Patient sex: M
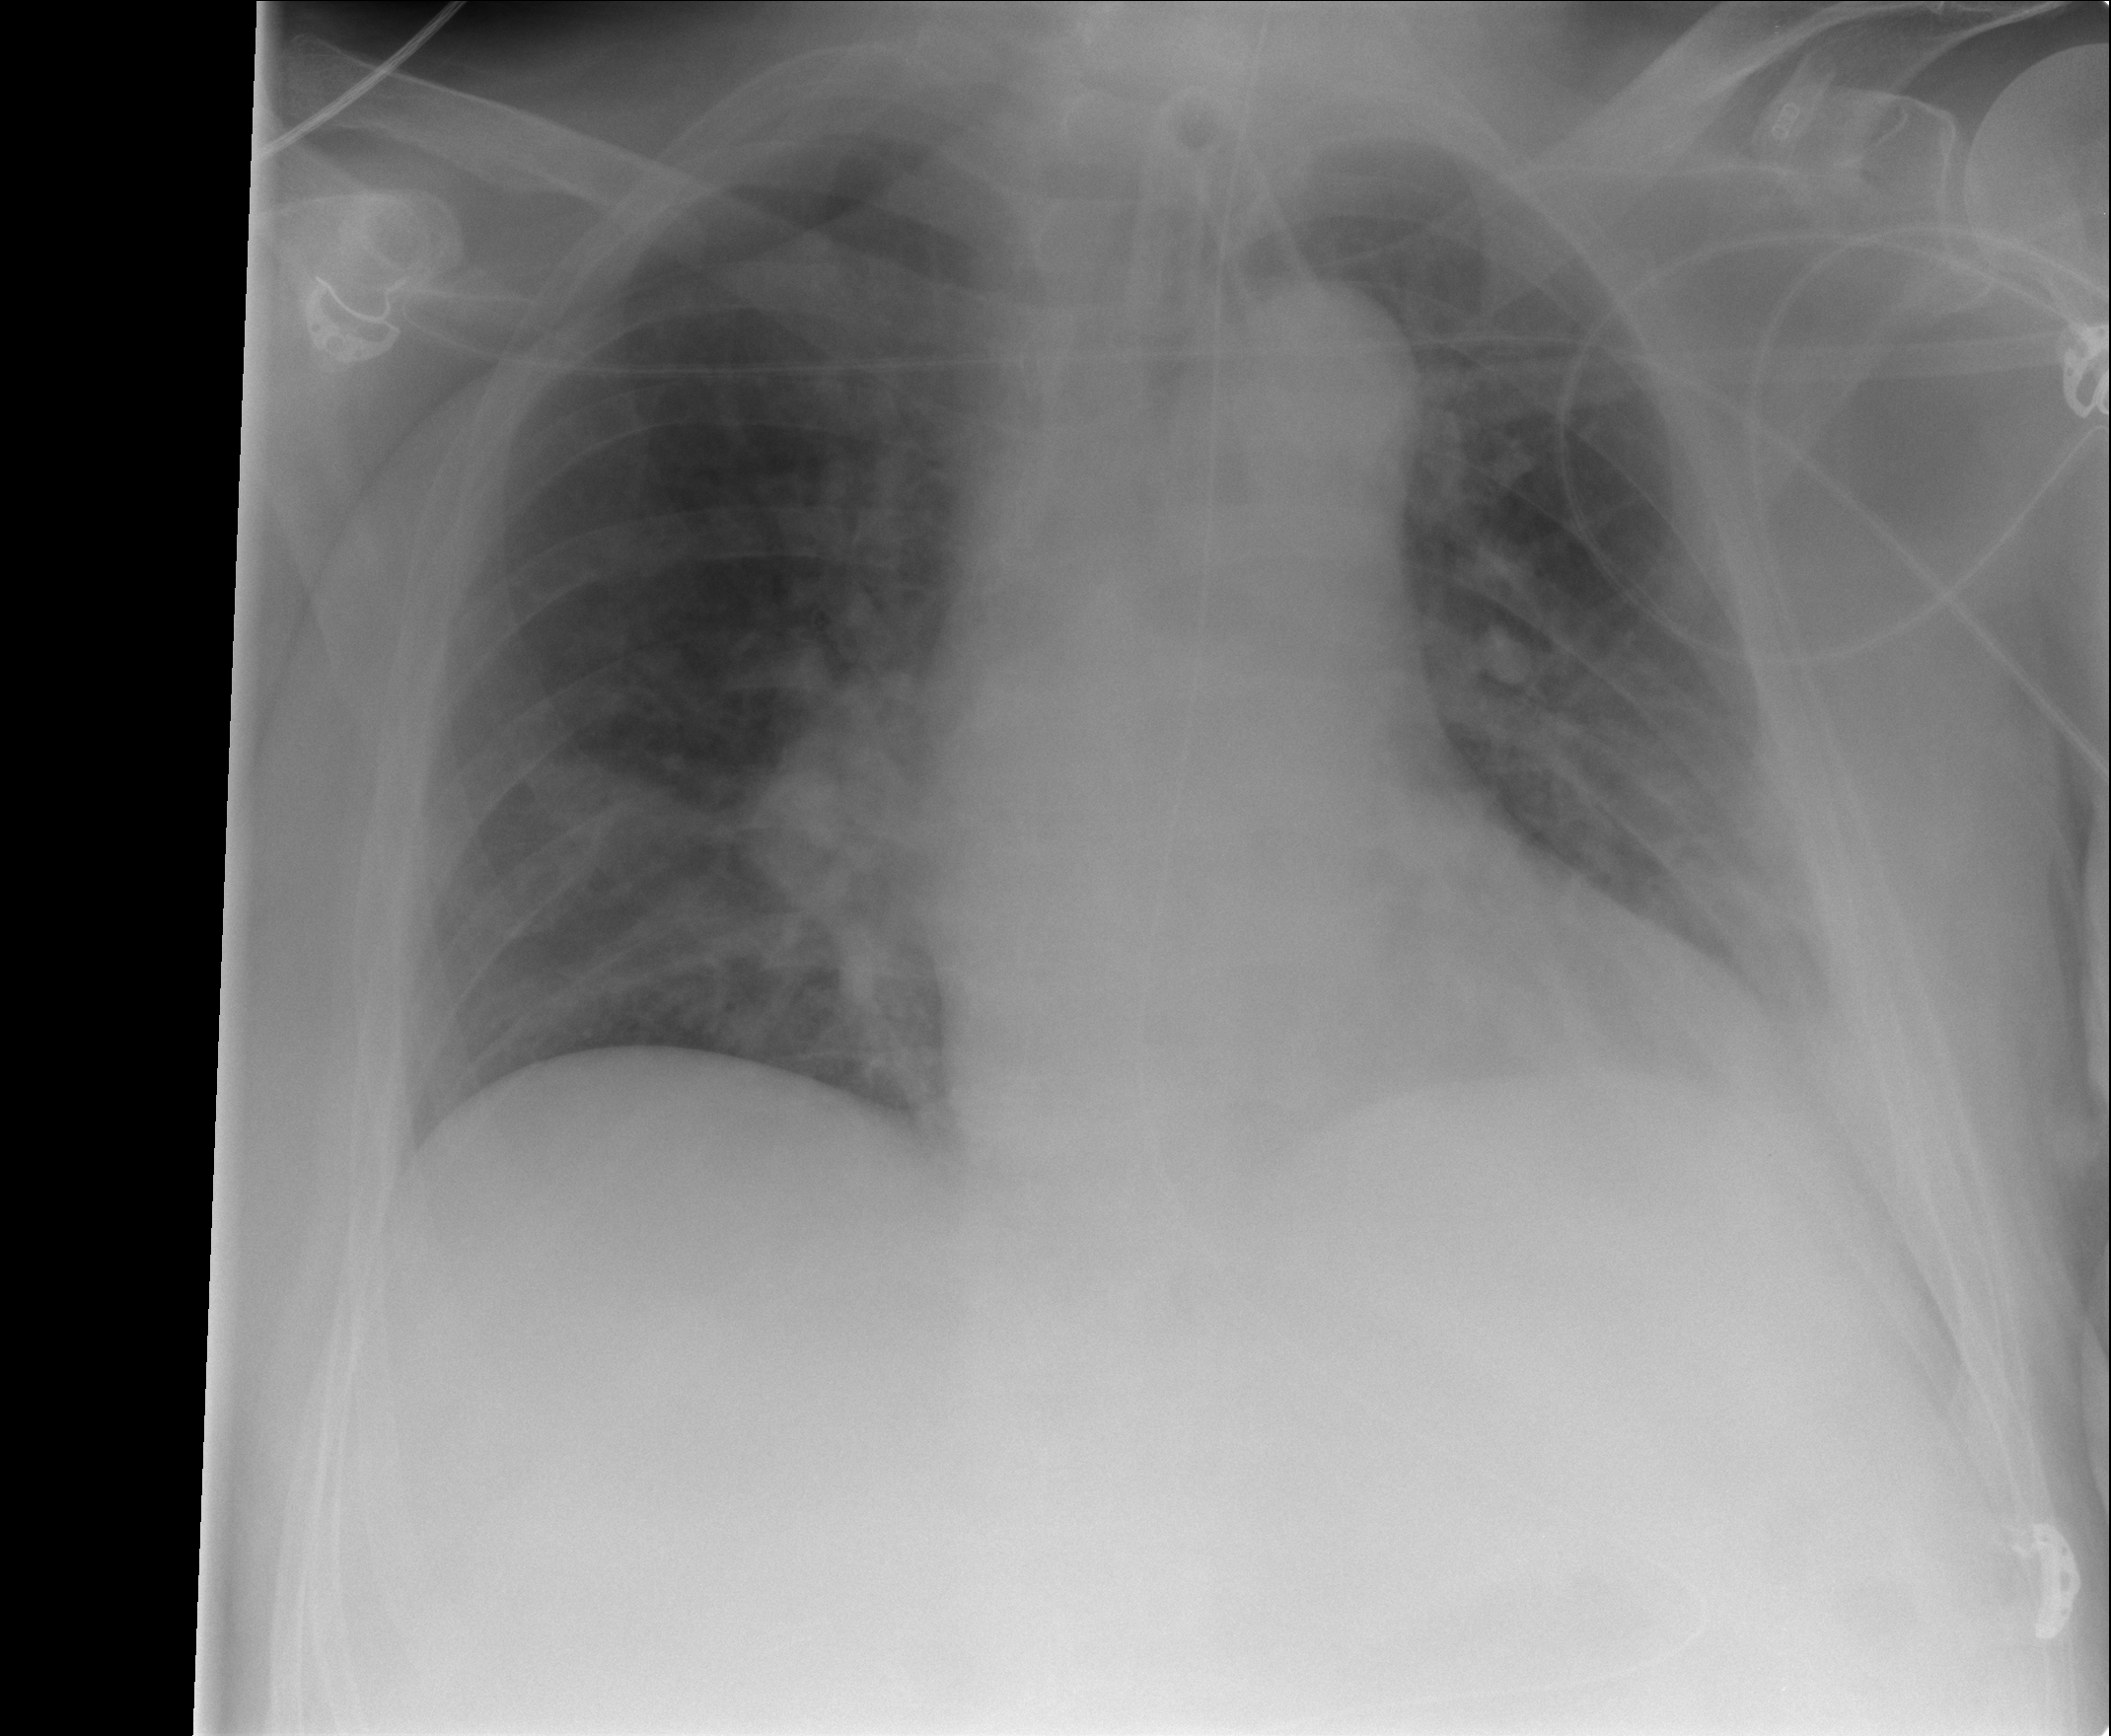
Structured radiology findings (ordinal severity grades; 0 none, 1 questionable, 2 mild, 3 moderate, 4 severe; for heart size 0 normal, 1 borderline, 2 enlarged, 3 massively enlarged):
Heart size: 2
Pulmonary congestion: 2
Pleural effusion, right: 1
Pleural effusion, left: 2
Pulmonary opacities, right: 2
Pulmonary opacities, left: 0
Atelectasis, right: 2
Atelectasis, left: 2